Question: I am trying to have a custom keypad with TableLayout and ImageButtons. So far, I have got to this

But clearly, I am having problems removing the vertical spacing that comes between two consecutive TableRows. The relevant code is as follows:
'''
<TableLayout xmlns:android="http://schemas.android.com/apk/res/android"
android:id="@+id/numkeypad"
android:orientation="vertical"
android:layout_width="wrap_content"
android:layout_height="wrap_content"
android:stretchColumns="*"
android:layout_gravity="bottom"
android:visibility="visible"
android:background="@color/contents_text"
>
<TableRow
android:layout_width="wrap_content"
android:layout_height="60dp"
android:layout_weight="1"
>
<ImageButton android:id="@+id/numkeypad_1"
android:layout_height="60dp"
android:layout_weight="0.33333333333333"
android:layout_width="wrap_content"
android:src="@drawable/k1"
>
</ImageButton>
<ImageButton android:id="@+id/numkeypad_2"
android:layout_weight="0.33333333333333"
android:layout_width="wrap_content"
android:layout_height="60dp"
android:src="@drawable/k2">
</ImageButton>
<ImageButton android:id="@+id/numkeypad_3"
android:layout_weight="0.33333333333333"
android:layout_width="wrap_content"
android:layout_height="60dp"
android:src="@drawable/k3">
</ImageButton>
</TableRow>
<TableRow android:layout_width="wrap_content"
android:layout_height="60dp"
android:layout_weight="1">
<ImageButton android:id="@+id/numkeypad_4"
android:layout_weight="0.33"
android:layout_width="wrap_content"
android:layout_height="match_parent"
android:src="@drawable/k4"
>
</ImageButton>
<ImageButton android:id="@+id/numkeypad_5"
android:layout_weight="0.33"
android:layout_width="wrap_content"
android:layout_height="60dp"
android:src="@drawable/k5">
</ImageButton>
<ImageButton android:id="@+id/numkeypad_6"
android:layout_weight="0.33"
android:layout_width="wrap_content"
android:layout_height="60dp"
android:src="@drawable/k6">
</ImageButton>
</TableRow>
'''
Can someone point me what is causing the vertical spacing between the two TableRows and how could I remove it?
Thanks.
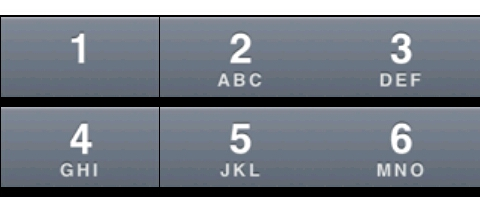
Answer: The behavior you see it's due to that 'LayoutParams' that you use for the 'ImageButtons'. The 'TableLayout' and 'TableRow' are widgets that impose certain constraints on their children(regarding 'Layoutparams' values used). A 'TableRow' in your layout should be like
this:
'''
<TableRow
android:layout_width="wrap_content"
android:layout_height="60dp" >
<ImageButton android:id="@+id/numkeypad_1"
android:src="@drawable/k1"
android:background="@null" /> <!-- remove and possible padding from the Button drawable -->
<ImageButton android:id="@+id/numkeypad_2"
android:src="@drawable/k2"
android:background="@null" />
<ImageButton android:id="@+id/numkeypad_3"
android:src="@drawable/k3"
android:background="@null" />
</TableRow>
'''